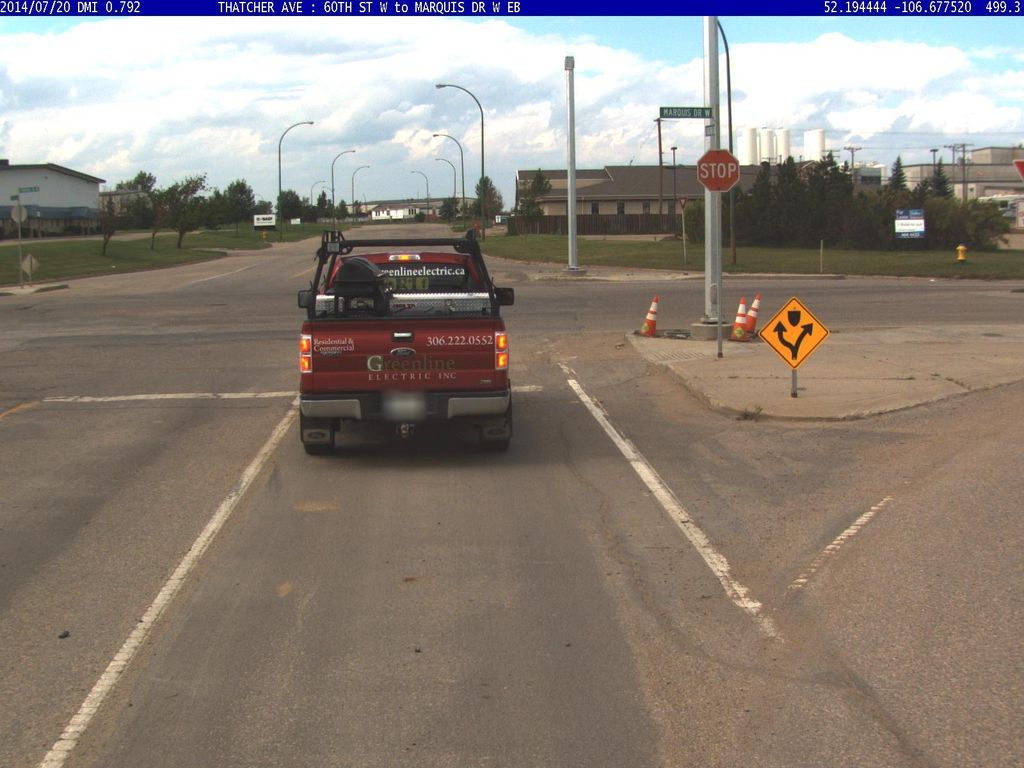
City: saskatoon